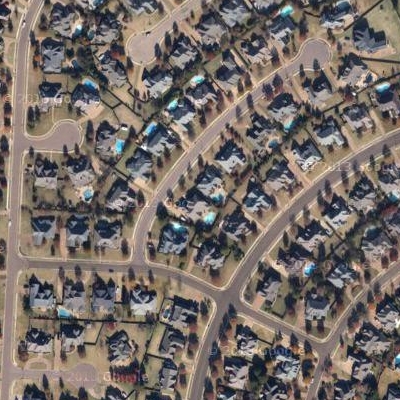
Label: fResident